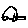
Label: car